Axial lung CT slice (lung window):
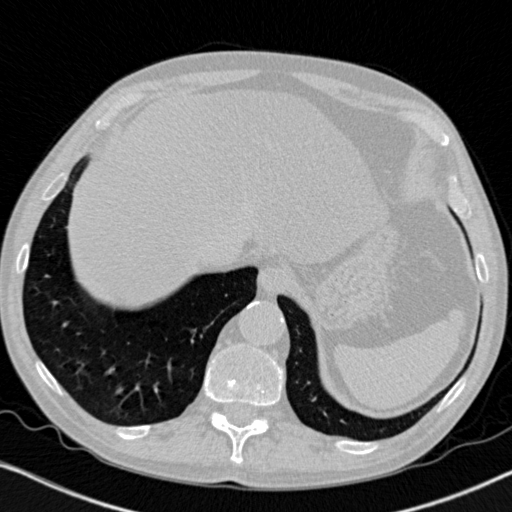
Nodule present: no